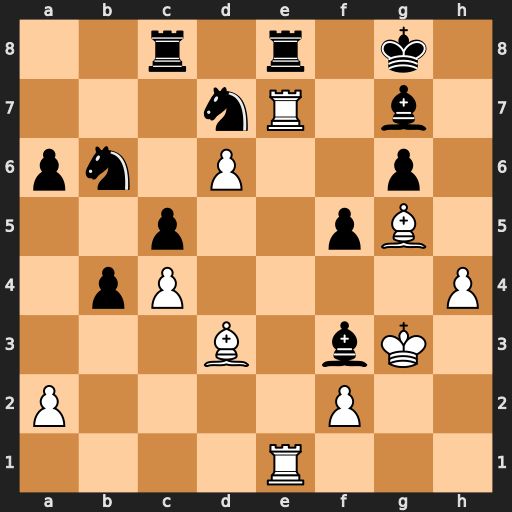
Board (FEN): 2r1r1k1/3nR1b1/pn1P2p1/2p2pB1/1pP4P/3B1bK1/P4P2/4R3
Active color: w
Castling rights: -
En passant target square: -
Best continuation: Rxe8+ Rxe8 Rxe8+ Bf8 Kxf3